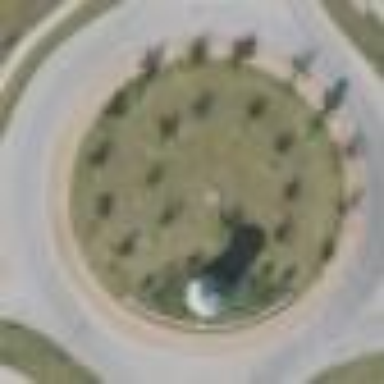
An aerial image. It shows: Tertiary road leading to roundabout.